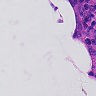
Metastatic tissue present: no